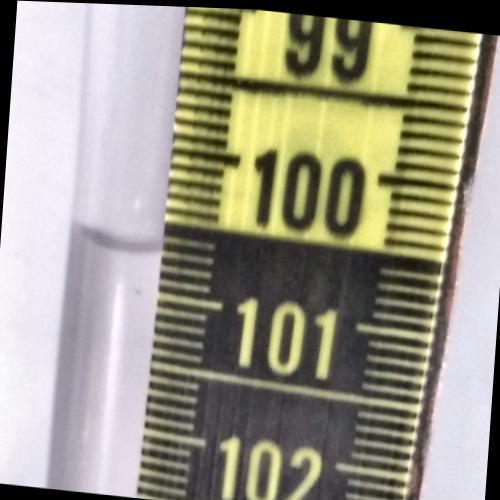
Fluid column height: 100.7 cm